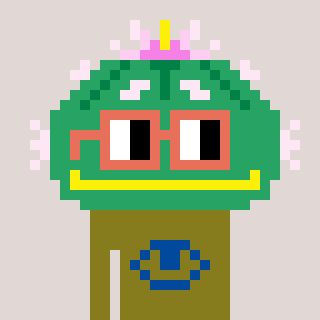
a pixel art character with square orange glasses, a peyote-shaped head and a gunk-colored body on a warm background